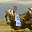
Label: 1